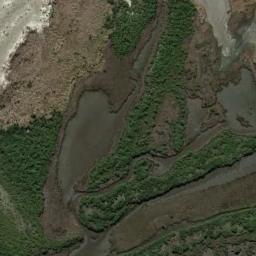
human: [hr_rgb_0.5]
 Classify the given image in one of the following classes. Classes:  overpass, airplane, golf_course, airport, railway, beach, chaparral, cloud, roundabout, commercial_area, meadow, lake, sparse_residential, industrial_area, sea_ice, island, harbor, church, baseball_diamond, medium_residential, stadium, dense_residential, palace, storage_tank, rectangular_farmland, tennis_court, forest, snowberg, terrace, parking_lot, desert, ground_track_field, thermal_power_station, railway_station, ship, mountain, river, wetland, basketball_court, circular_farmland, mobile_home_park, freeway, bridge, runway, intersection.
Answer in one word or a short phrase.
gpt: wetland